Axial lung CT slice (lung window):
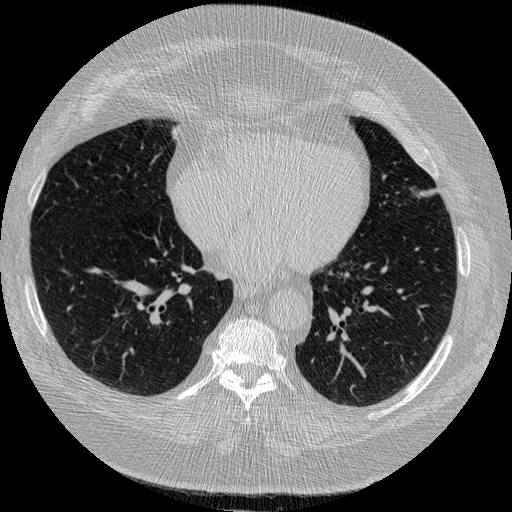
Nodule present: no